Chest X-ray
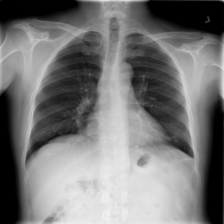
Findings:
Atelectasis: negative
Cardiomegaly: negative
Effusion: negative
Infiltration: negative
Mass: negative
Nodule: negative
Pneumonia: negative
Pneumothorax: negative
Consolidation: negative
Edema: negative
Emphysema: negative
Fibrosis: negative
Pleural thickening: negative
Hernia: negative